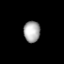
Tissue: prostate
Cell type: Epithelial cells
Senescence score: 0.2801
Nuclear area (px): 340
Mean DAPI intensity: 171.1